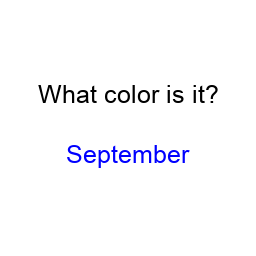
Color: blue
Background color: white
Question text color: black